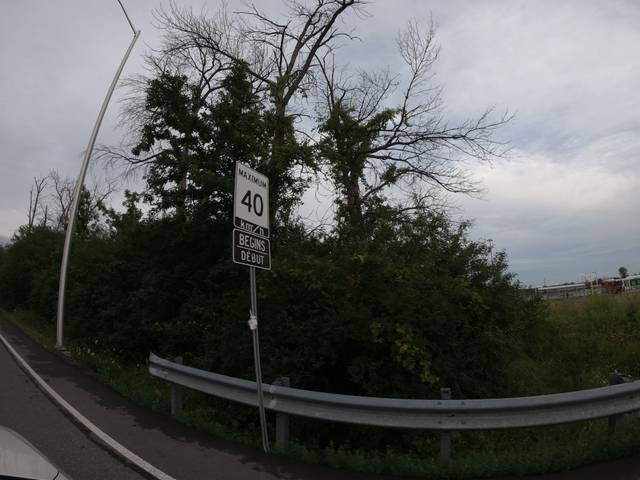
Region: Canada
Coordinates: 45.342, -75.836